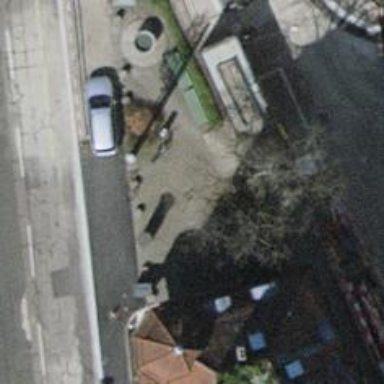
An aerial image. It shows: Footway with surface made of sett.